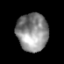
Tissue: prostate
Cell type: T cells
Senescence score: 0.3548
Nuclear area (px): 1157
Mean DAPI intensity: 139.672